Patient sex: F
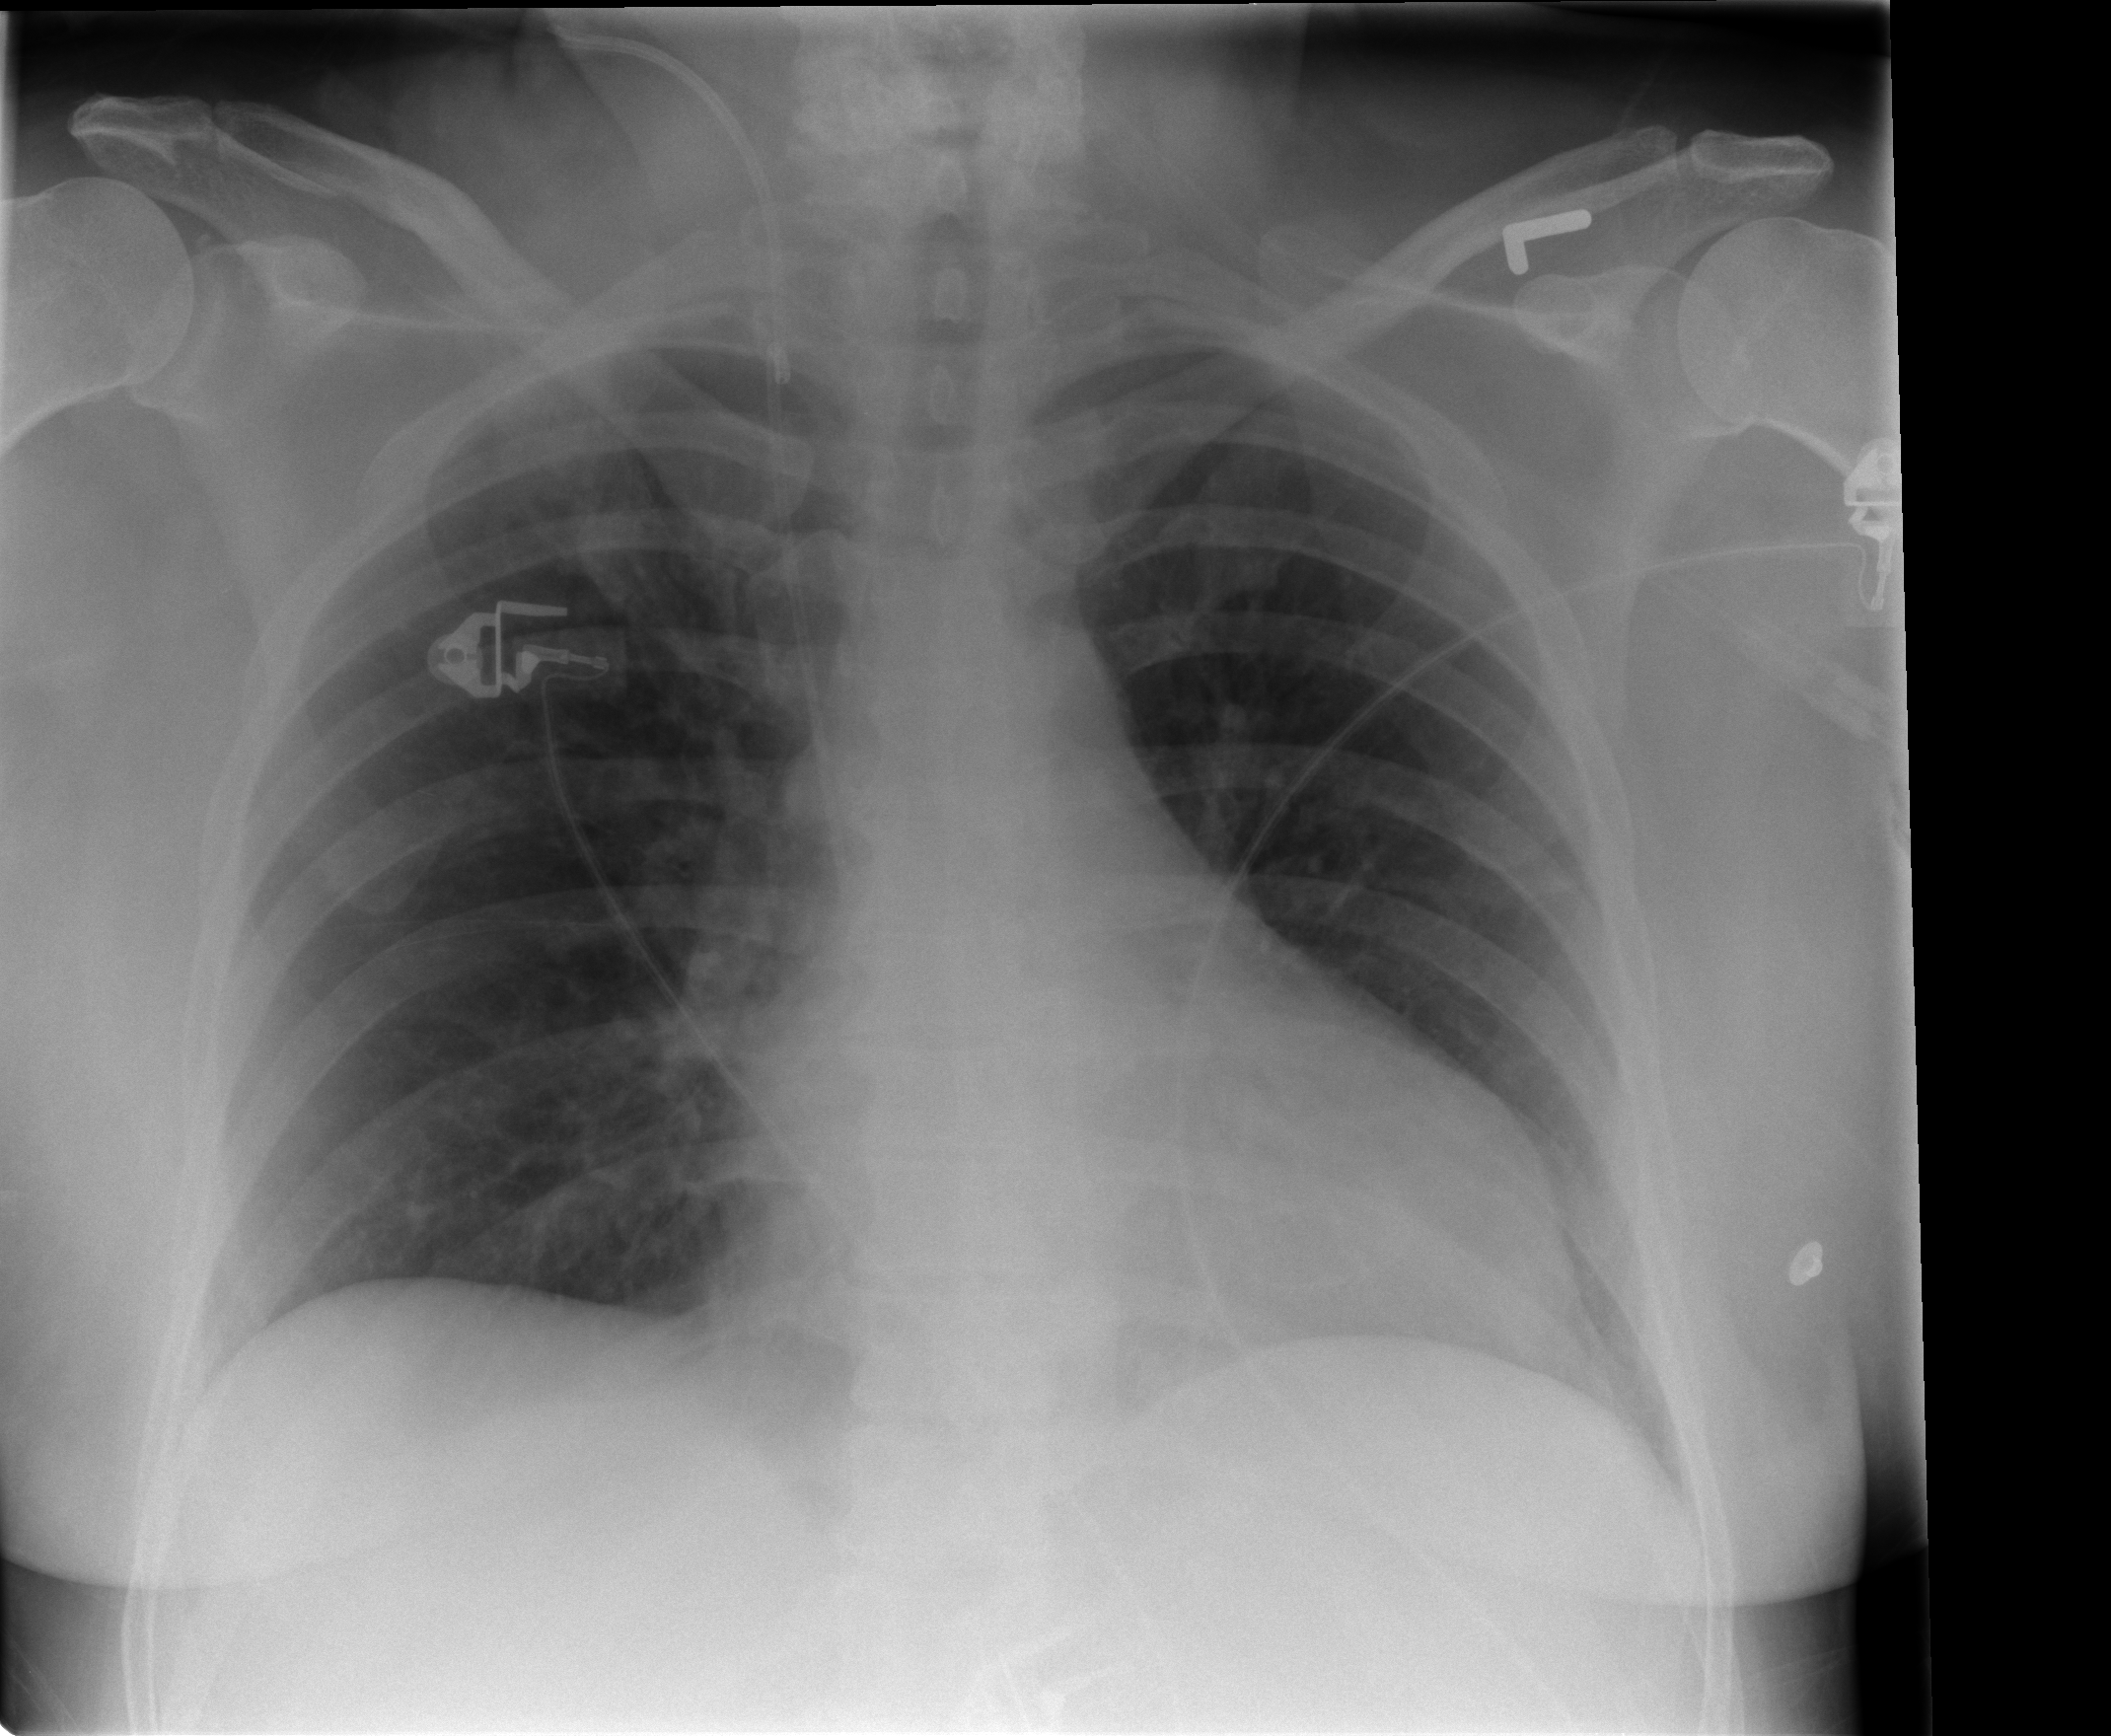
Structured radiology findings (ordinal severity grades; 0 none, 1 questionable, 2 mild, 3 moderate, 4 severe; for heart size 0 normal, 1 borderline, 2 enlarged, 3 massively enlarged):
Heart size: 2
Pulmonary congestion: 0
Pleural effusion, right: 0
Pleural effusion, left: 0
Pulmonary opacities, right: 0
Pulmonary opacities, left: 0
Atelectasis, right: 0
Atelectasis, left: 1